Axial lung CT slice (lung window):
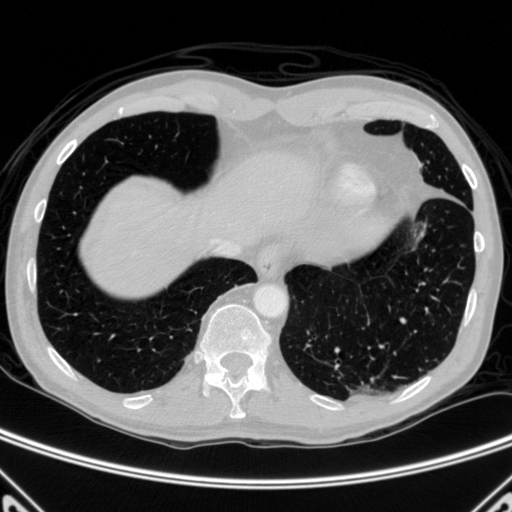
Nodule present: no